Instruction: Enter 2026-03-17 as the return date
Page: home
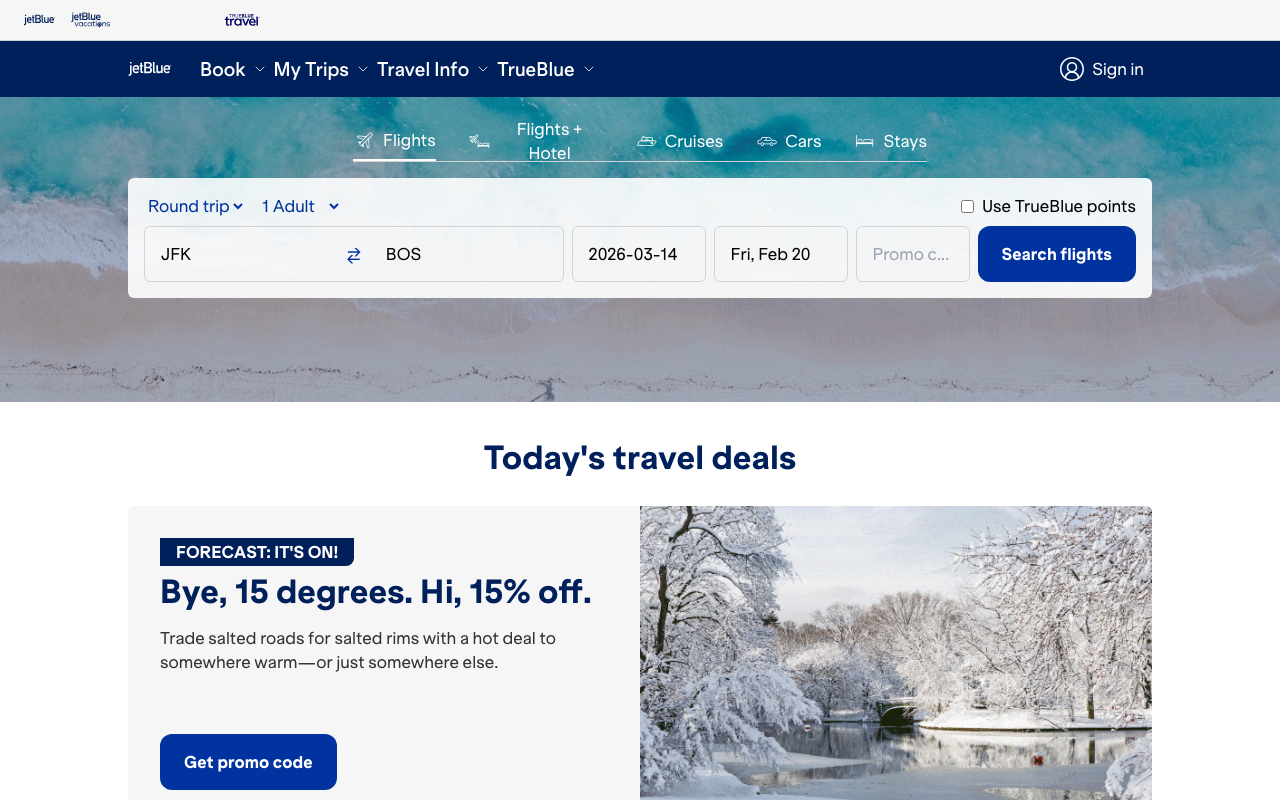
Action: type